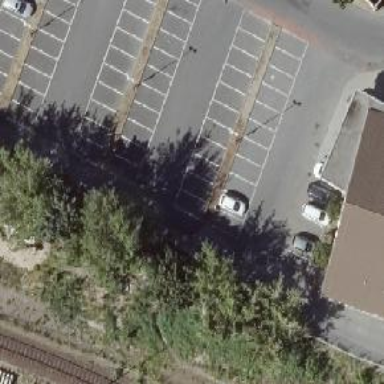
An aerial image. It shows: Asphalt parking aisle.